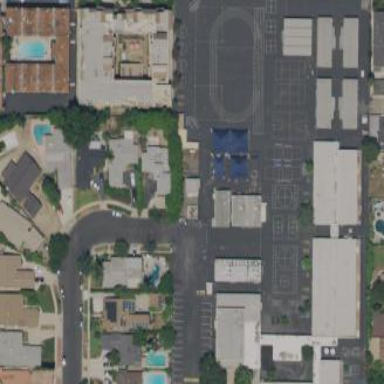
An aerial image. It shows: School.